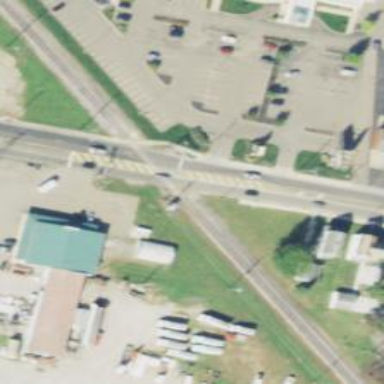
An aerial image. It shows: Unmarked crossing on footway.